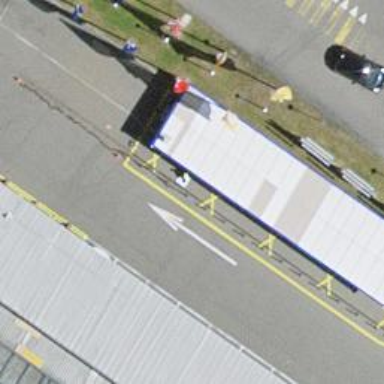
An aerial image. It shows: Assembly point for emergencies.